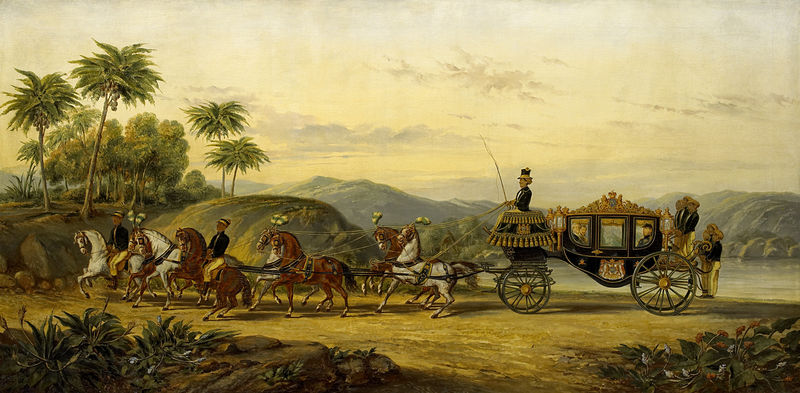
Titel: De koets van Mangkoe Nagoro IV
Künstler: Pieter Alardus Haaxman
Standort: Amsterdam
Institution: Rijksmuseum
Schlagwörter: feder, gemälde, himmel, wolken, bäume, fluss, grün, landschaft, ocker, see, blumen, straße, weg, diener, gold, adel, pferd, pferde, reiter, räder, federbusch, adlig, herrschaft, transport, berge, gebirge, kutsche, rad, gefolge, könig, palme, edel, exotik, soldat, kutscher, peitsche, österreich, wappen, palmen, livree, gespann, paysage, peinture, chevaux, lakaien, traben, gerte, karavane, crépuscule, tropen, attelage, palmiers, huegel, collines, estraße, exotisme, carosse, huile sur toile, cocher, dilligence